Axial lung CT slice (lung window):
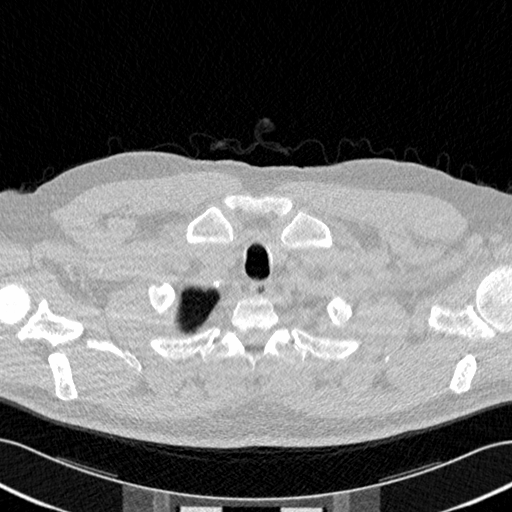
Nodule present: no